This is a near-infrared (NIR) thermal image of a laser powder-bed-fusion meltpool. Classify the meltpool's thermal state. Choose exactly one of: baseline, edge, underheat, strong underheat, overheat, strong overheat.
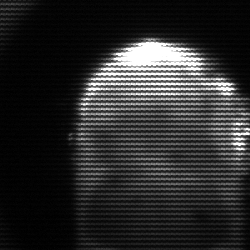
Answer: baseline